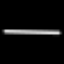
Label: line